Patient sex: M
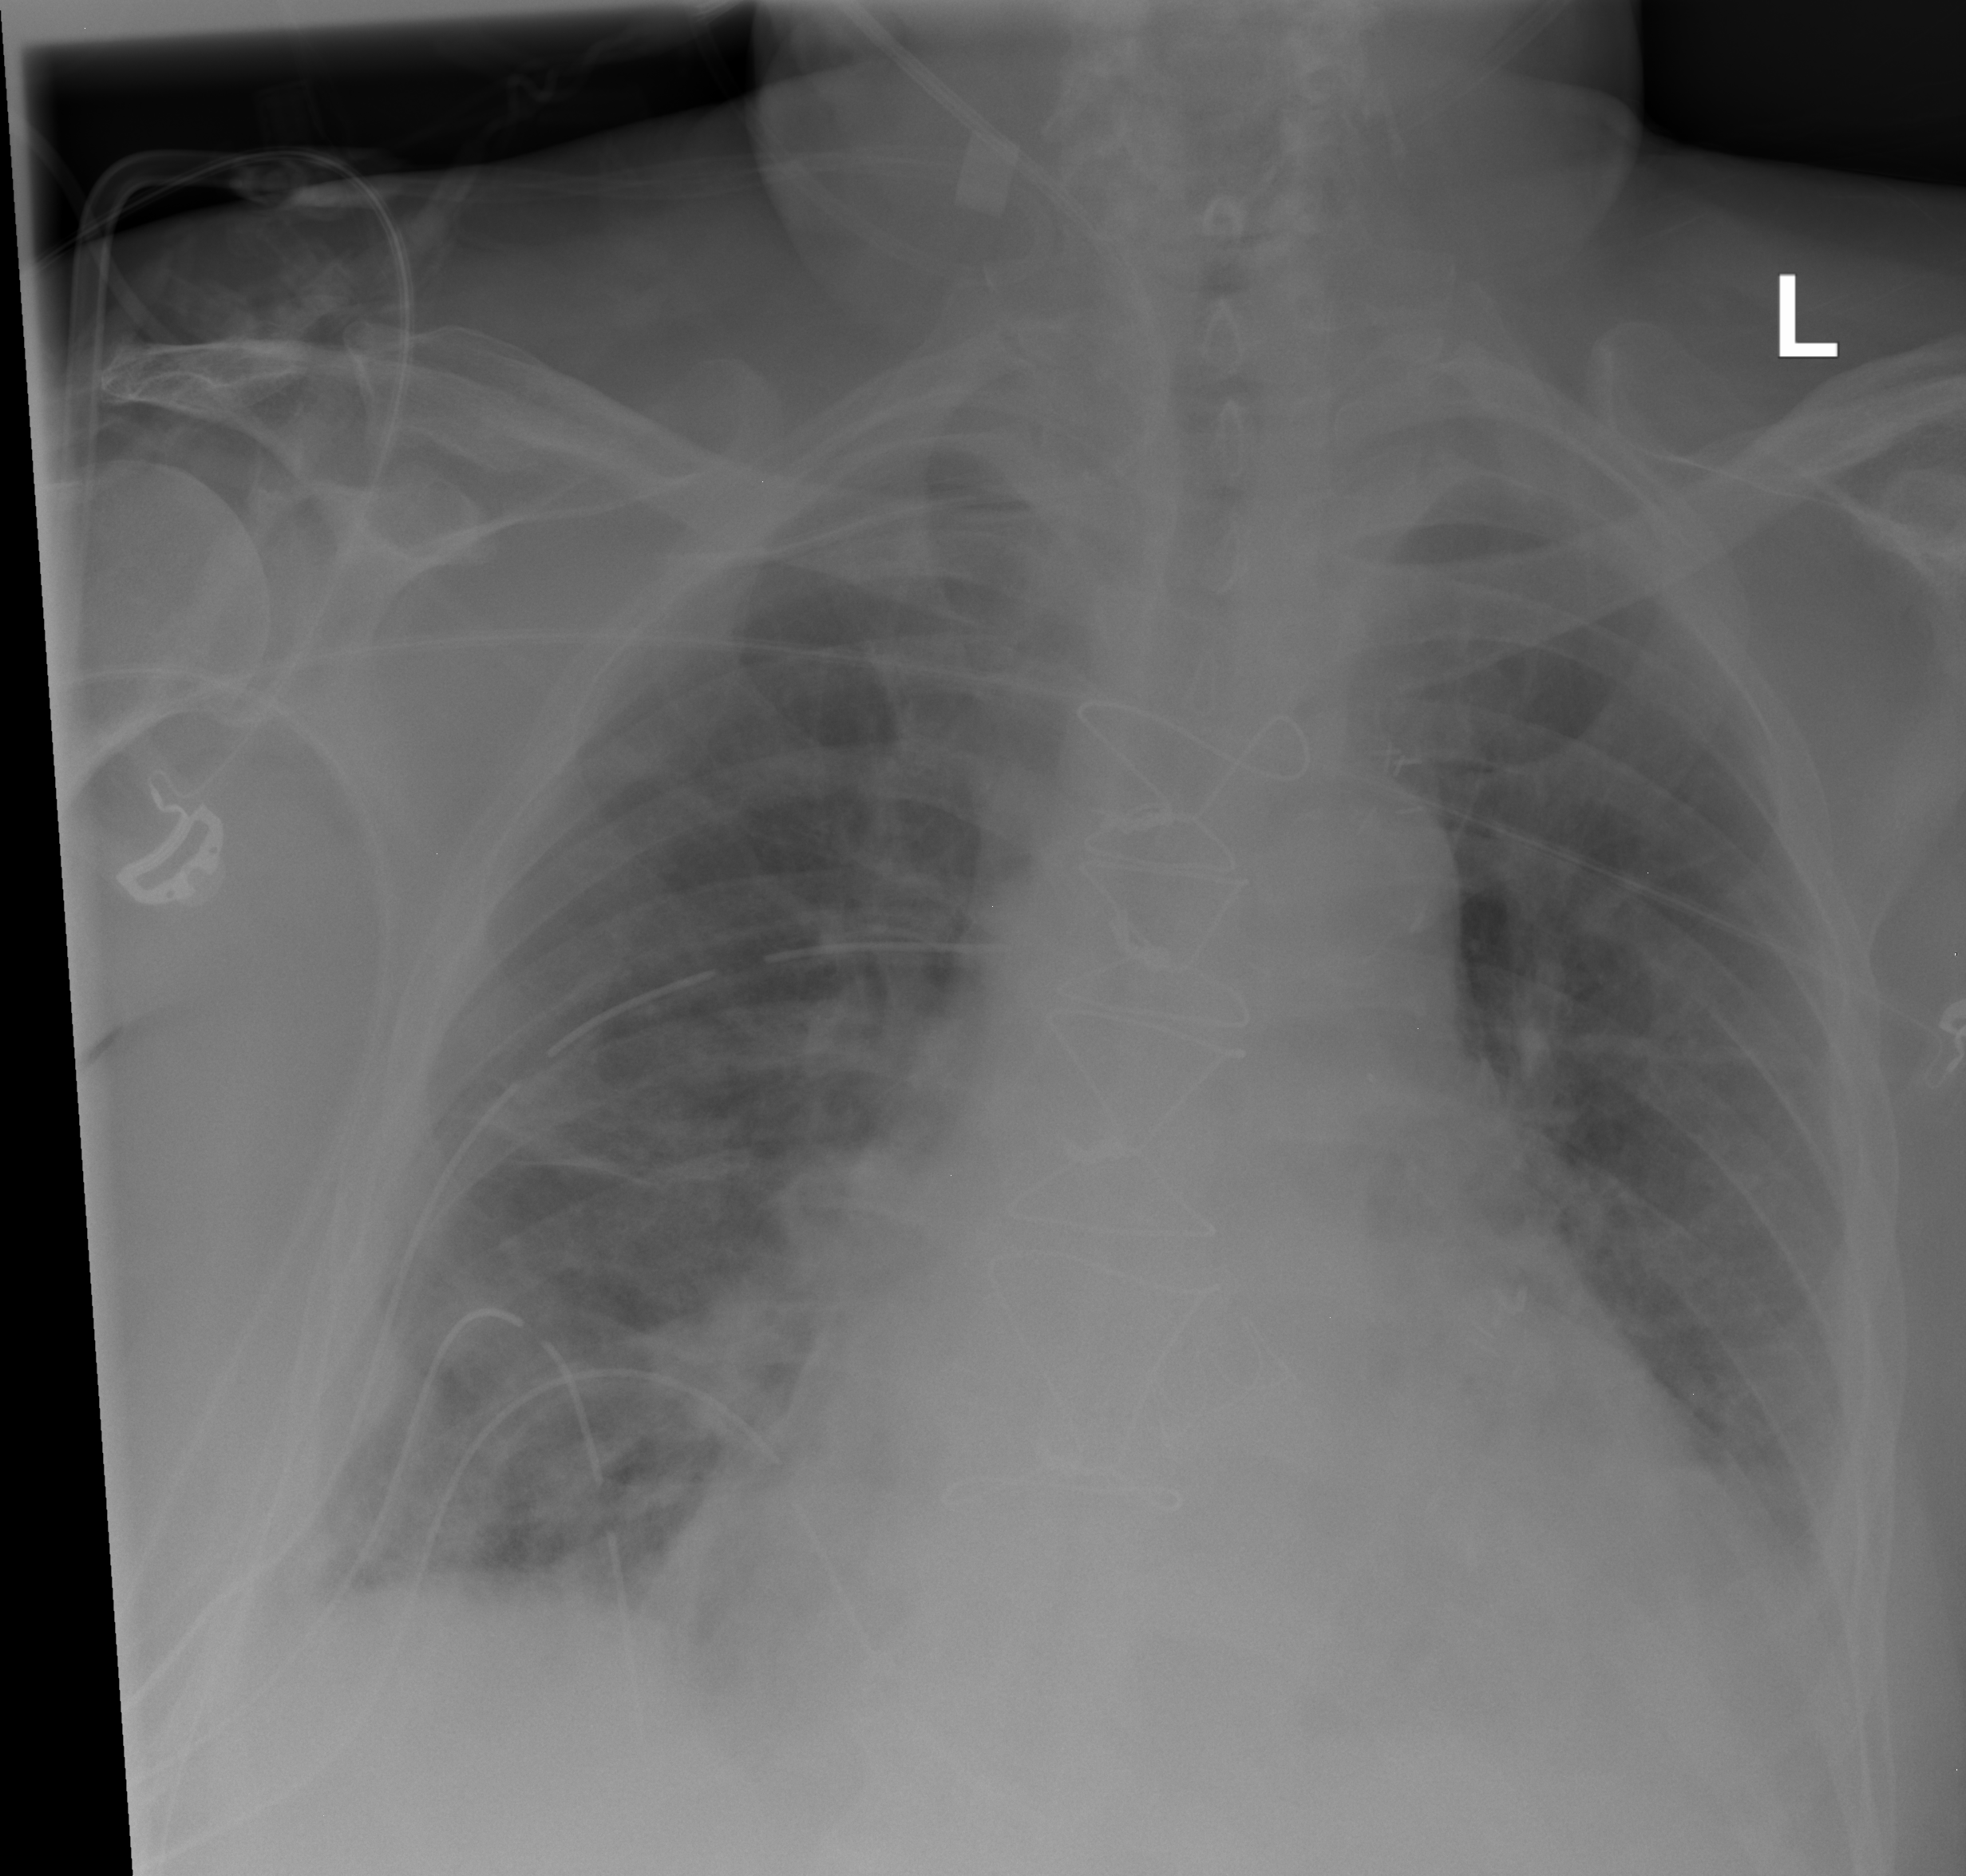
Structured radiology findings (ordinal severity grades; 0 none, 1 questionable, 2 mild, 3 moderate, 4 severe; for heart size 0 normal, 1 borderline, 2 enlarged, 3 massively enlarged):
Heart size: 2
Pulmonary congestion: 2
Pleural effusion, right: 0
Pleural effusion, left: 0
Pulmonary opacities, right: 2
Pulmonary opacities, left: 0
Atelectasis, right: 2
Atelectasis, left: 0